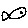
Label: fish